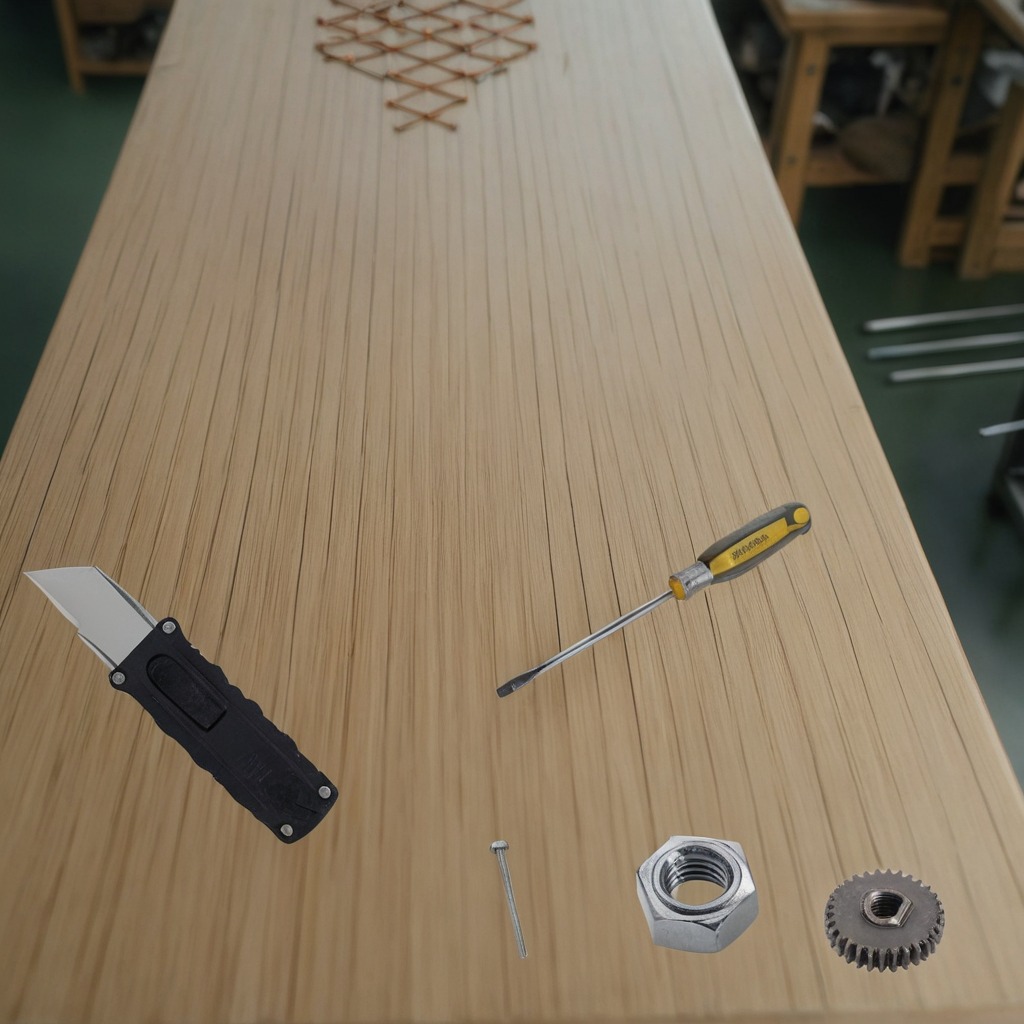
A steel gear with teeth, a utility knife, an iron nail, a screwdriver, and a metal nut are lying on the workbench.